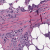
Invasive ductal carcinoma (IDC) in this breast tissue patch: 1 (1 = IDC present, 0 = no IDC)